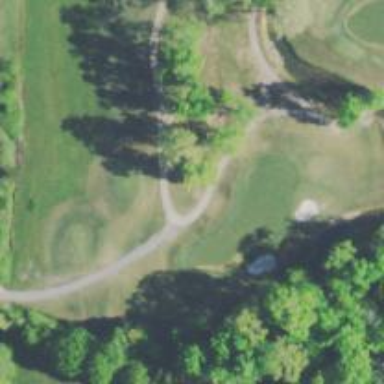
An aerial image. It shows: View of golf hole.